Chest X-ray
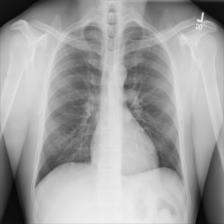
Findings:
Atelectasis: negative
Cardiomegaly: negative
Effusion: negative
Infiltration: negative
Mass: negative
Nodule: negative
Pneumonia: negative
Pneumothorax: negative
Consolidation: negative
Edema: negative
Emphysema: negative
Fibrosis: negative
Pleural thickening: negative
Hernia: negative